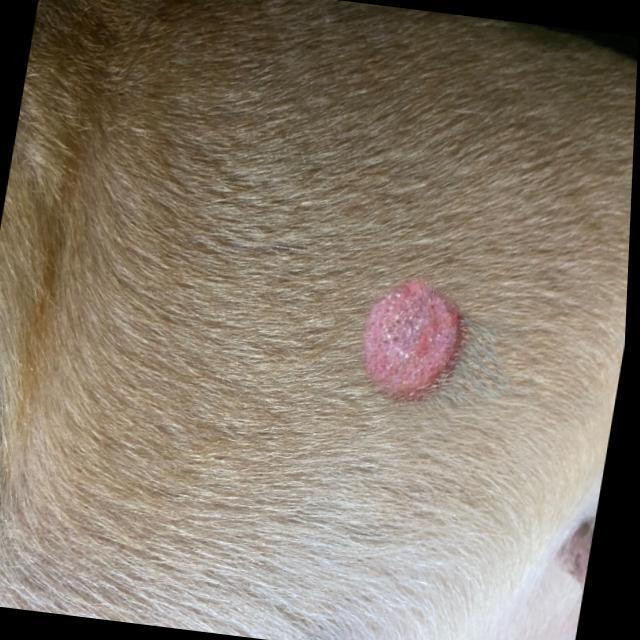
Canine ringworm (Dermatophytosis) — fungal infection caused by Microsporum or Trichophyton. Presents with circular alopecia, scaling, crusting, and broken hairs.